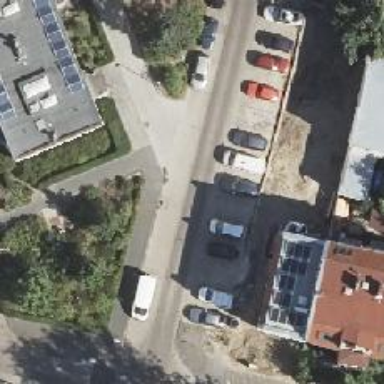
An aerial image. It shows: Residential road with concrete surface. There is parking lane on the right side and street side parking on the left.